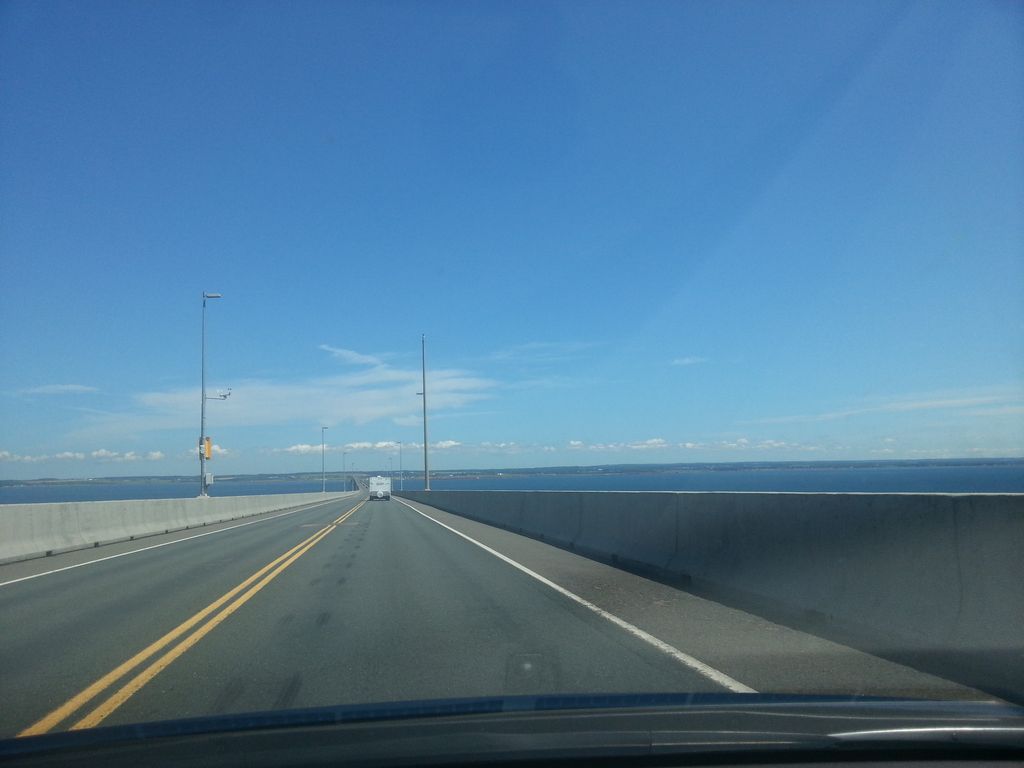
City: charlottetown